Question: Let's examine this picture a bit.

Basically we follow the well-known steps: we sort the points, we separate the array of points in half and we recursively compute the smallest distance from the right side and from the left side.
And we consider d as being the minimum of the two computed distances.
Let's consider a point , from the left side. Now we have these assumptions:
"All points from the right side, within d distance of reside in a d x 2d rectangle, . If each pair is at least d apart, then there are at most 6 points inside ".
These assumptions are a bit ambiguous.
. Where exactly should we place the rectangle? Should A be the projection of on the border?
. The 6 points "inside" are actually the vertices and 2 of the midpoints of the rectangle?
. Why are the 3 points inside the red circle candidates? The distance from A to the ones that are vertices is d2 > d. And if we consider the distance between and A being , then the distance between and the other point (the midpoint) would be + d > d.
Source: <URL>
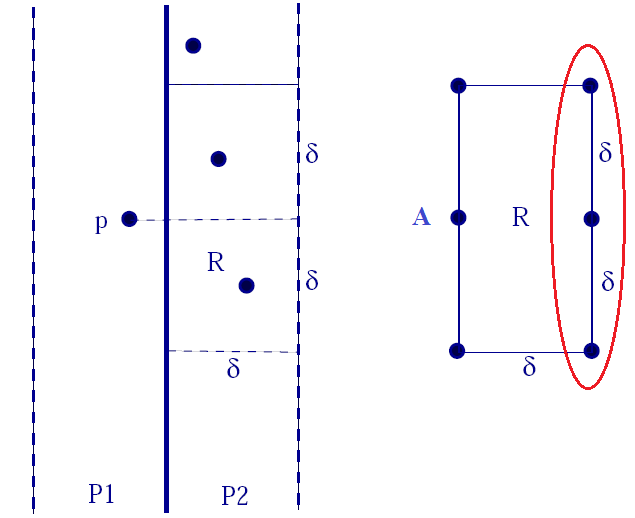
Answer: 1. The rectangle shall be placed in region P2, and yes, A shall be a projection of p on the border. The left side of the rectangle shall coincide with the median line.
2. The 6 points are the maximum number of points that can be found in the region R because the minimum distance between any two pairs of points is delta. If there are 6 points then yes the location of those points shall be as you described.
3. There can be a case where p coincides with A. Hence we know that except the two right-most vertex points, all the other 4 points can be valid candidates. Now the points on the vertex cannot by themselves be candidates but they act as the boundaries for points that we should consider as candidates.